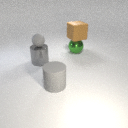
large green metal sphere behind large gray rubber cylinder